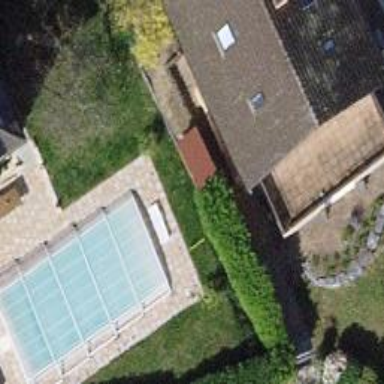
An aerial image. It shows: Swimming pool located in leisure land.